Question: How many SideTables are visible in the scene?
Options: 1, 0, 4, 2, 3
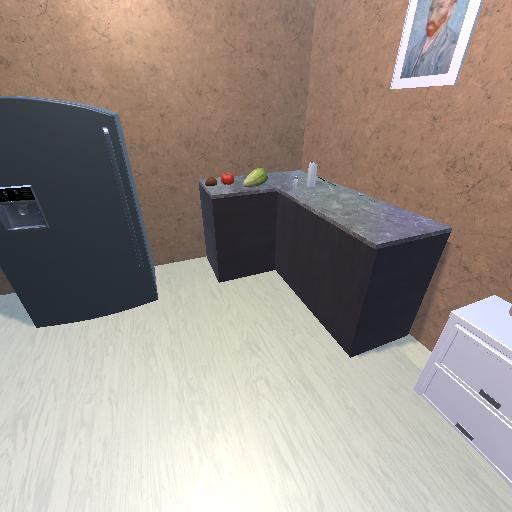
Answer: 1